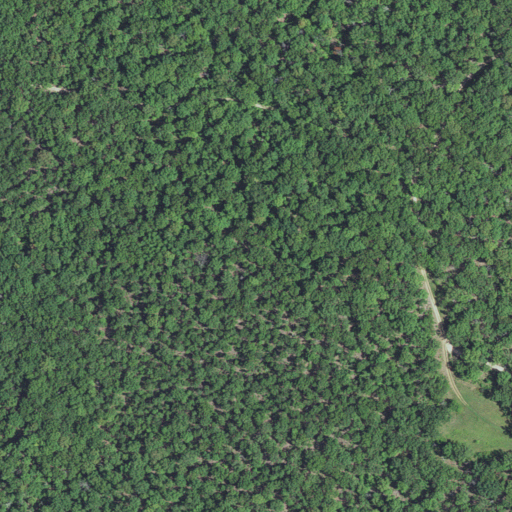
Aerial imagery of mountain in Missouri named Blue Knob containing deciduous forest, open development, and shrub